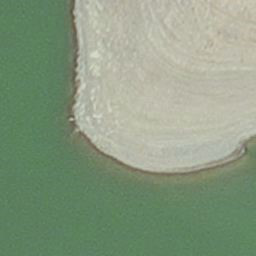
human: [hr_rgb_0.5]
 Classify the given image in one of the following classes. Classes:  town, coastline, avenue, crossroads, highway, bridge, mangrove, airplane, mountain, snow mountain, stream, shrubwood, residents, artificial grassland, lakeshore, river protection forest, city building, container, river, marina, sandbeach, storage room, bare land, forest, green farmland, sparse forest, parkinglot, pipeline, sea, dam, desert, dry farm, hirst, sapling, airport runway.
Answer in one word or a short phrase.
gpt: hirst